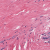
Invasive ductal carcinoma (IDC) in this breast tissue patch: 0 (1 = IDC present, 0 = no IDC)